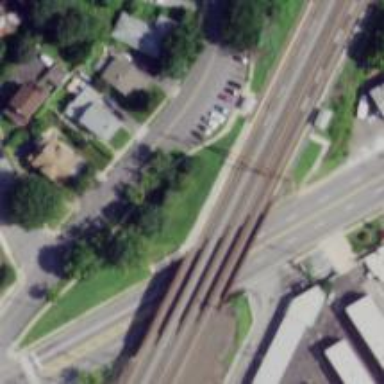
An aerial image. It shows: Bridge over railway with electrified contact lines.